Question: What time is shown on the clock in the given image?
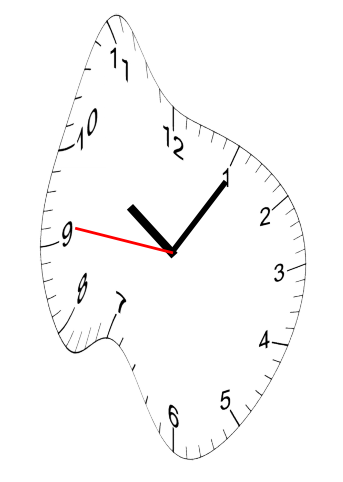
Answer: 10:05:46